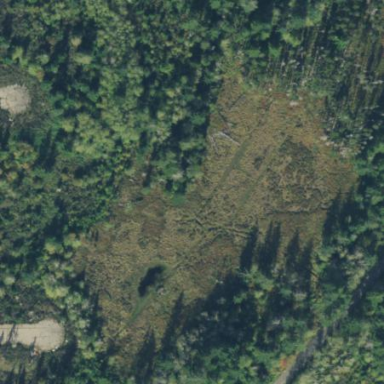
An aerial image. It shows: Marshy wetland area.